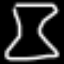
Label: hourglass